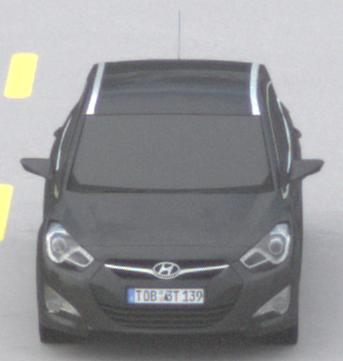
Make: Hyundai
Model: i40 Kombi 1.6 GDI
Detailed model: i40 (VF) Kombi
Model produced from: 2012/08
Model produced until: 2013/09
Doors: 5
Color: gray
Road condition: dry road
Daytime: midday
Contrast: low contrast